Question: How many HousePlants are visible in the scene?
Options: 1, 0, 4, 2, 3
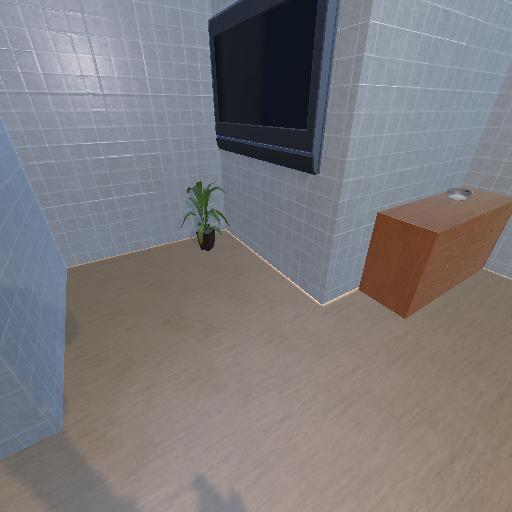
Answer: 1